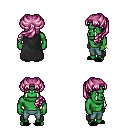
a pixel art fantasy rpg character, male body template, orc, green skin, black cape, teal pants, pink princess hairstyle, bracelets, black slippers, four views (front, back, left, right), 2x2 character sprite sheet, small pixel art, hard edges, no anti-aliasing